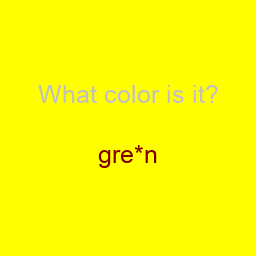
Color: maroon
Color name shown: green
Background color: yellow
Question text color: silver